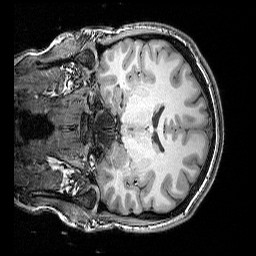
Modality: T1w
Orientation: coronal
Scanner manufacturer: siemens
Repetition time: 2.25 s
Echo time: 0.00418 s